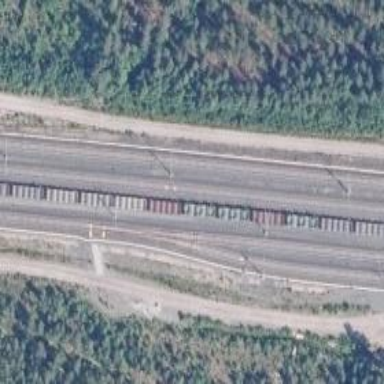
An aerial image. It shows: Rail siding with electrified contact lines for trains.